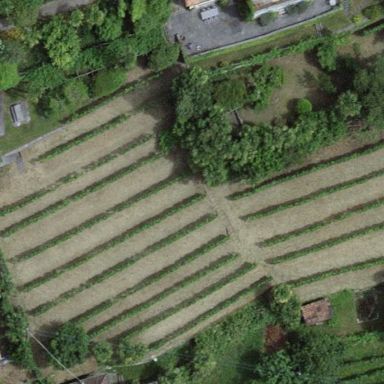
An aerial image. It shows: Vineyard where grapes are grown.